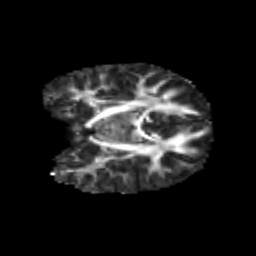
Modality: FA
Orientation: coronal
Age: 8
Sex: female
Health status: healthy